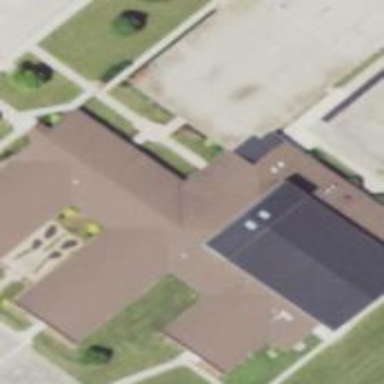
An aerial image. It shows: School building.